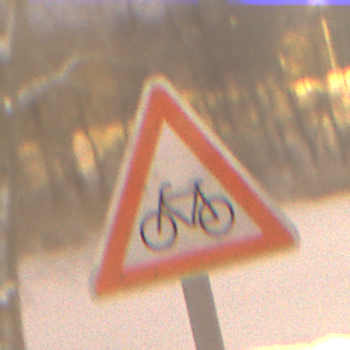
Verkehrszeichen: RadverkehrRechts
Umgebung: Outdoor, Urban
Tageszeit: Night
Wetter: Overcast
Licht: Artificial
Jahreszeit: Winter
Kontrast: MediumContrast